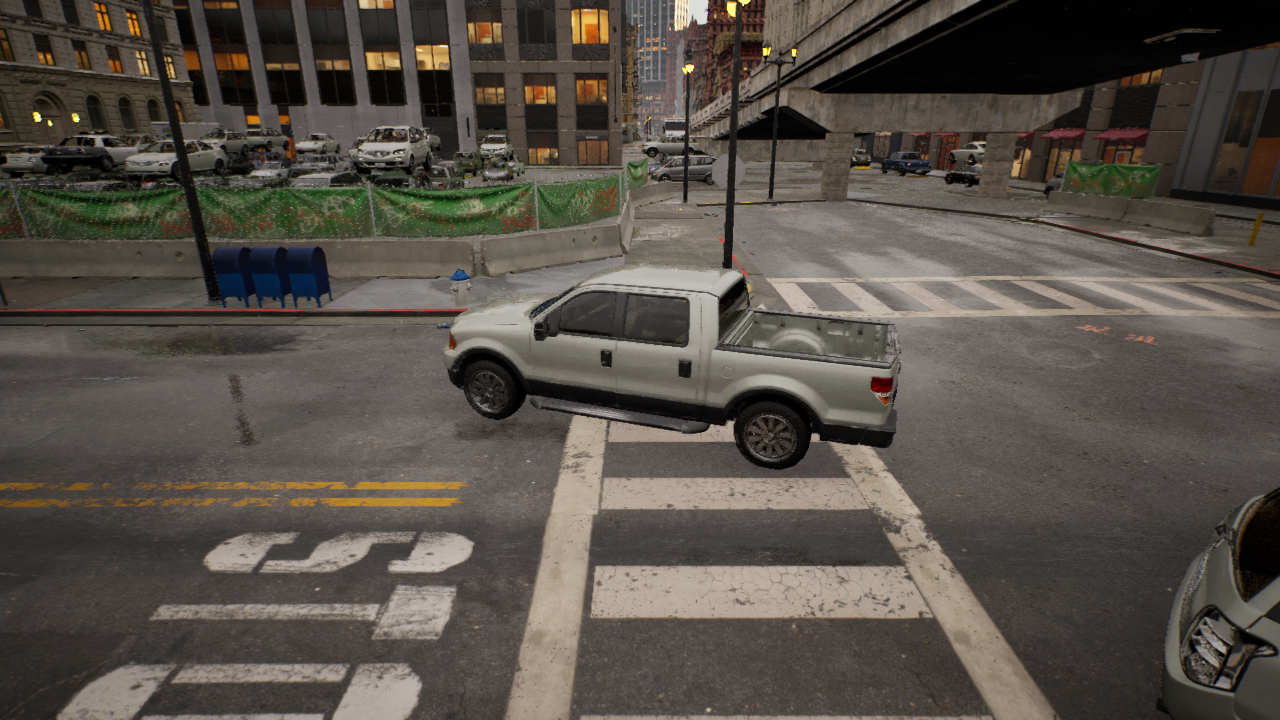
Venue: intersection
Lighting: golden hour
Vehicle rig: pickup